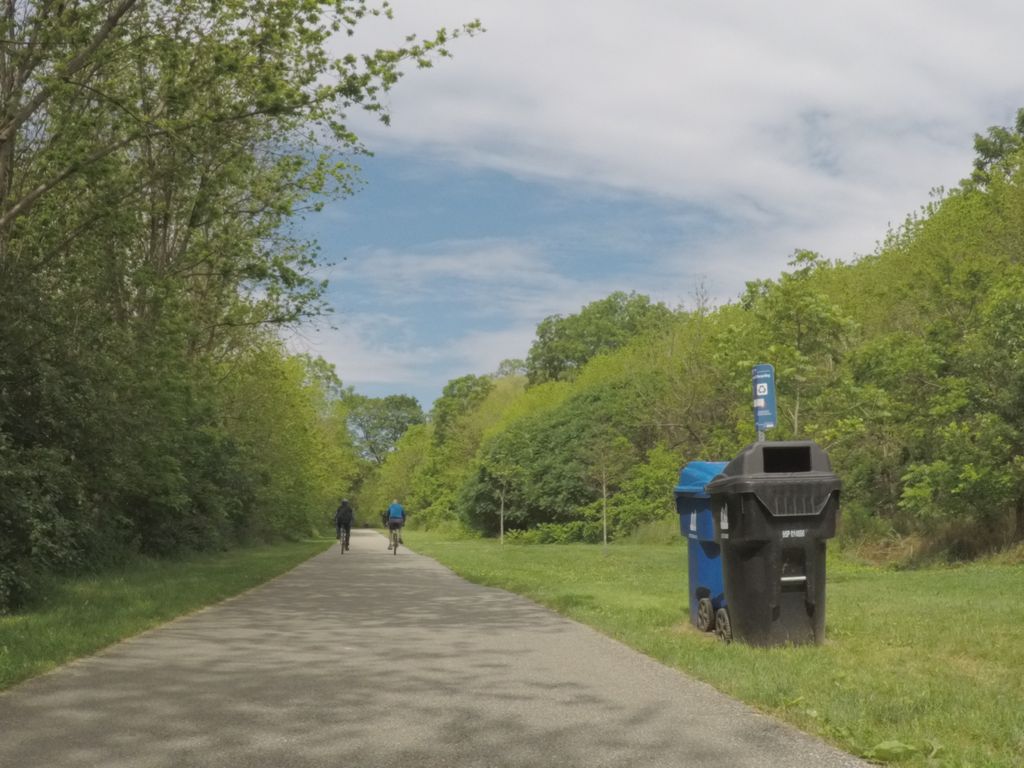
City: toronto